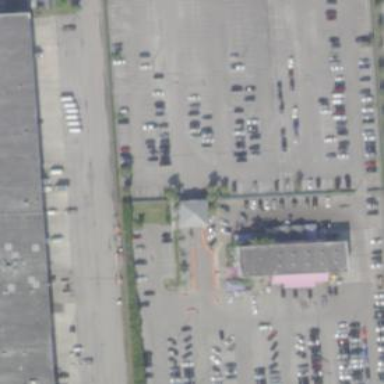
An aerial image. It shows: Parking area with surface.